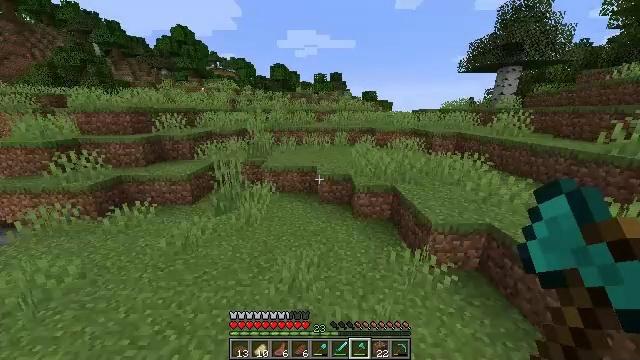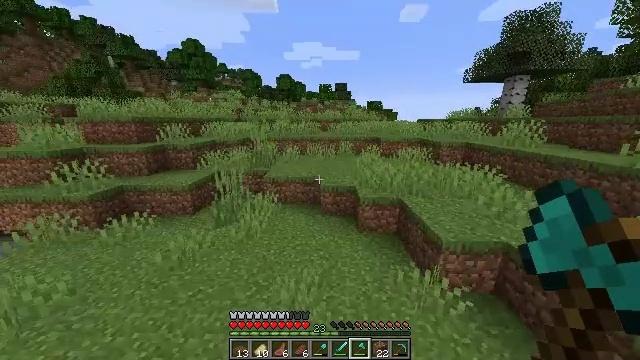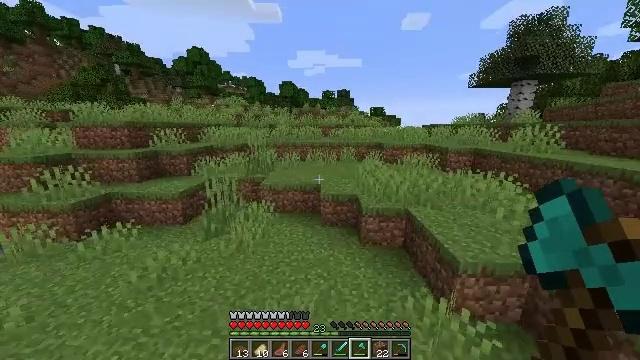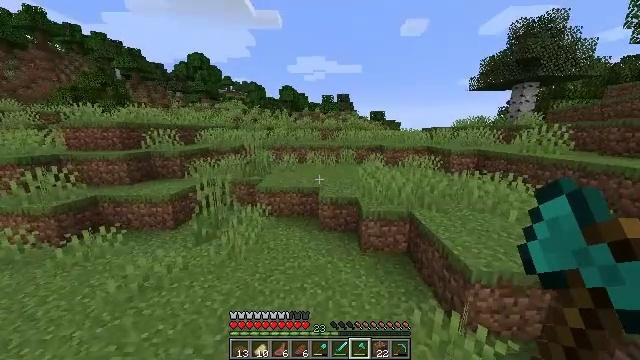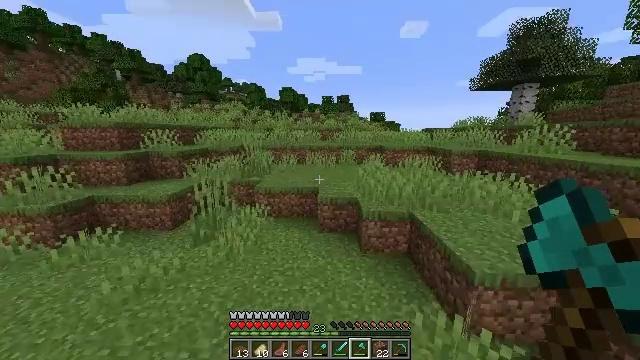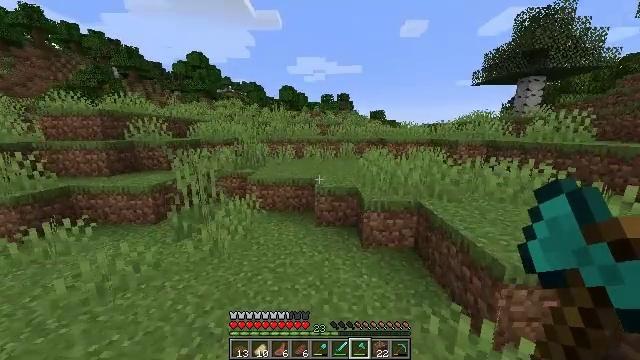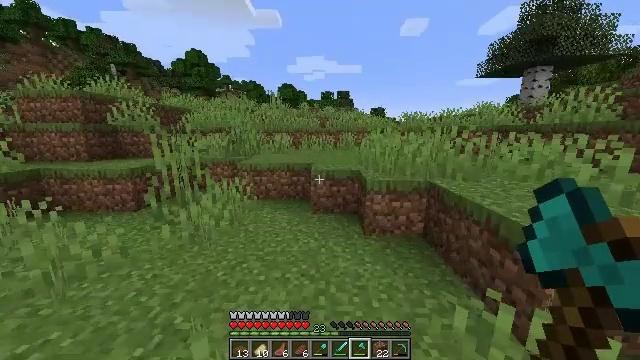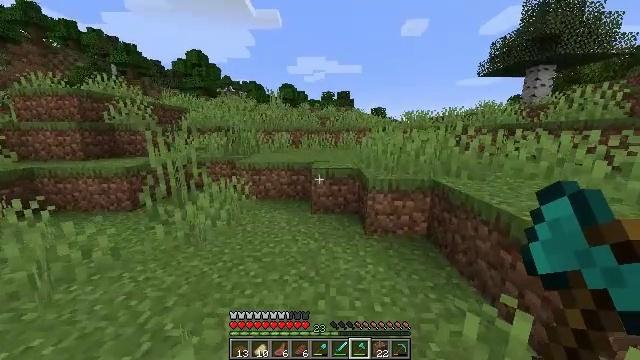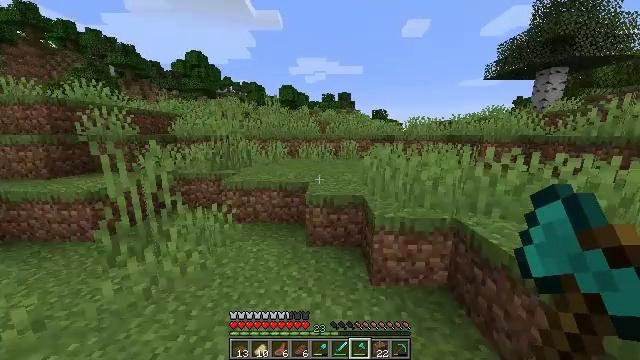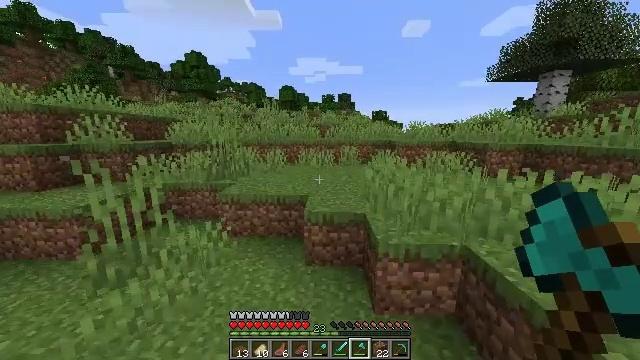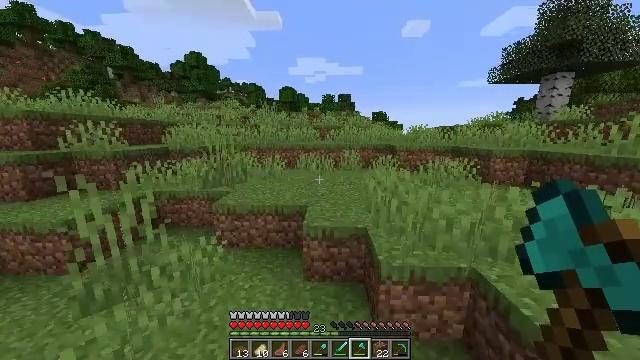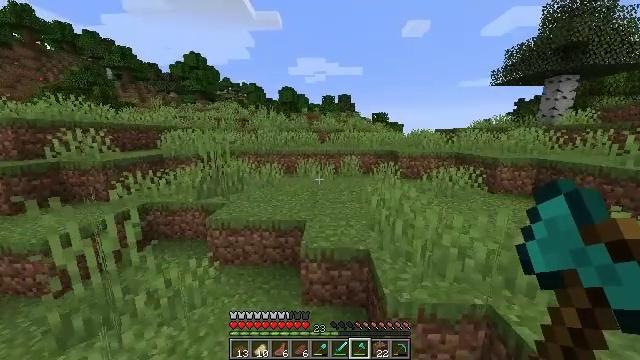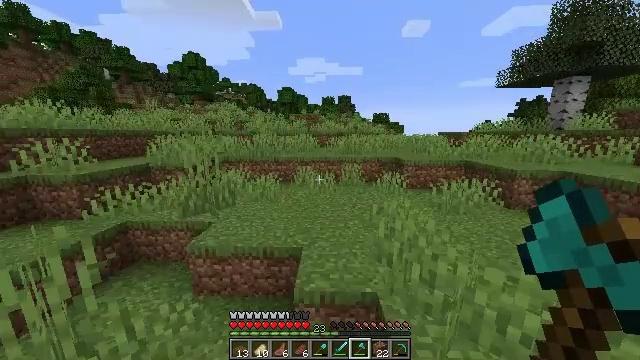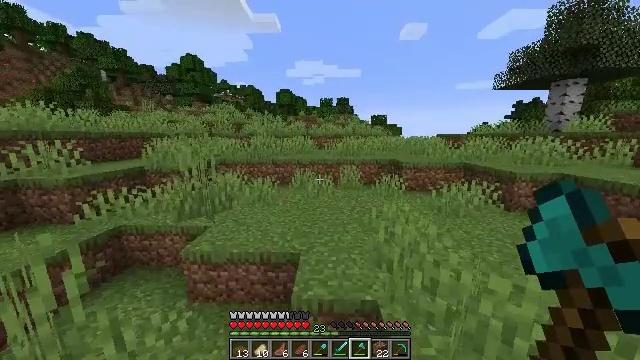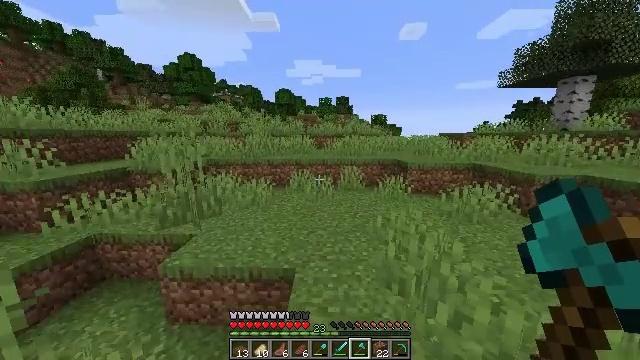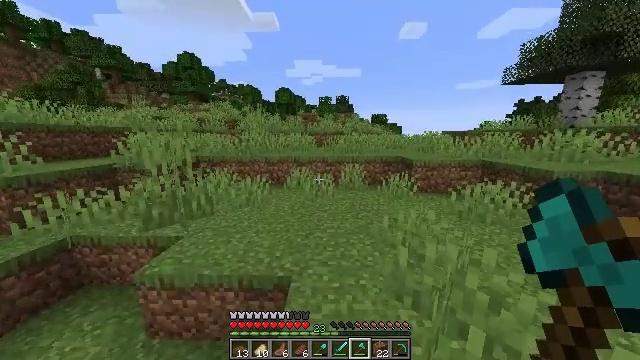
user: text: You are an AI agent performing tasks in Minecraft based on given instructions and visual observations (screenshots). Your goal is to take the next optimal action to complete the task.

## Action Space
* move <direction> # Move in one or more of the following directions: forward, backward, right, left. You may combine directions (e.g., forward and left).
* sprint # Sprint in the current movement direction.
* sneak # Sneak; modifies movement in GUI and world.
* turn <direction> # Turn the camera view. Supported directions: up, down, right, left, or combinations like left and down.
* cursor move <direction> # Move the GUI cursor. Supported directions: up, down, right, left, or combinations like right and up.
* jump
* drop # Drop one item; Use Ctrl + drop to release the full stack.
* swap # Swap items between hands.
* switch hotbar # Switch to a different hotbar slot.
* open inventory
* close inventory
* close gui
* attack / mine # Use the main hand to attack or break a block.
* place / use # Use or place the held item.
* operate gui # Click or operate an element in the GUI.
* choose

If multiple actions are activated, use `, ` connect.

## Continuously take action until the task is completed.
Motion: motion action
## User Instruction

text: Gather fern from the ground.
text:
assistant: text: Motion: move forward, turn left and up, jump
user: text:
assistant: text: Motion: move forward, turn up, jump
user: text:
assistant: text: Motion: move forward, turn up, jump
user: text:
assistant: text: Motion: move forward, jump
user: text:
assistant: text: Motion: move forward, sprint, jump
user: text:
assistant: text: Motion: move forward, sprint, jump
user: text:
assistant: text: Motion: move forward, sprint, jump
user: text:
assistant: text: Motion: move forward, sprint, jump
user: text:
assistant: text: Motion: move forward, sprint, jump
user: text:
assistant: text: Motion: move forward, jump
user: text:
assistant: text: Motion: move forward, jump
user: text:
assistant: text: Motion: move forward, jump
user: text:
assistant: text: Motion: move forward, jump
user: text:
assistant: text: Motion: move forward, jump
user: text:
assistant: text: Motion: move forward, jump
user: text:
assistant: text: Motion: move forward, jump
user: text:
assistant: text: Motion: move forward, jump
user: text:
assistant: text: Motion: move forward, sprint, jump
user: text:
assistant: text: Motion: move forward, sprint, jump
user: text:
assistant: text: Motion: move forward, sprint, jump
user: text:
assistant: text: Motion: move forward, sprint, jump
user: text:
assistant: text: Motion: move forward, sprint, jump
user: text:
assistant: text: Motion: move forward, jump
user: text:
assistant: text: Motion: move forward, jump
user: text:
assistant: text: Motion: move forward, jump
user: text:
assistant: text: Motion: move forward, jump
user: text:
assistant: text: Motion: move forward, jump
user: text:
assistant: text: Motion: move forward, sprint, jump
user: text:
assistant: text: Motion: move forward, sprint, jump
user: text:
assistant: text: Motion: move forward, sprint, jump